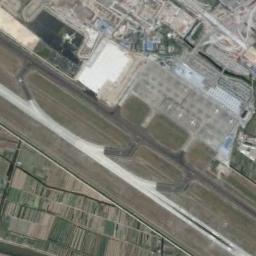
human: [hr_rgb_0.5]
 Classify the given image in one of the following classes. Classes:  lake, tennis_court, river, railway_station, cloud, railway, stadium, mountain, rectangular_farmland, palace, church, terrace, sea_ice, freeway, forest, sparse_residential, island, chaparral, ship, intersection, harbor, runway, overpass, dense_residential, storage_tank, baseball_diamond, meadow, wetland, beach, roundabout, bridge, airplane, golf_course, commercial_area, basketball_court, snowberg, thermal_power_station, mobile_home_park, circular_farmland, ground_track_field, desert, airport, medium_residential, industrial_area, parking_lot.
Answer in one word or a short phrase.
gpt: airport